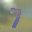
Label: 7